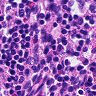
Metastatic tissue present: no